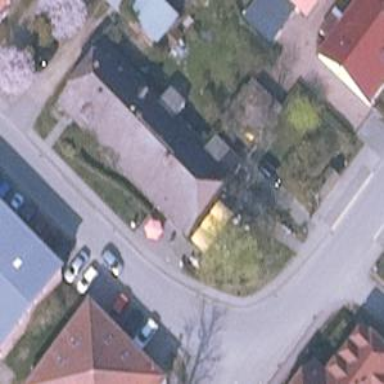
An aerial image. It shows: Cafe.